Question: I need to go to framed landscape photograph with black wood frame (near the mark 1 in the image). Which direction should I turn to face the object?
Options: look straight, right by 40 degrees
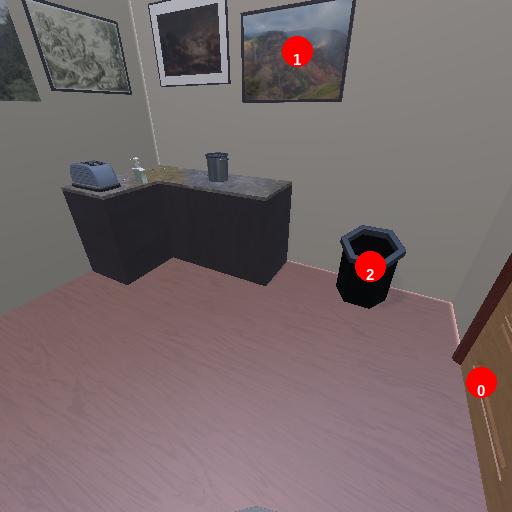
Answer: look straight